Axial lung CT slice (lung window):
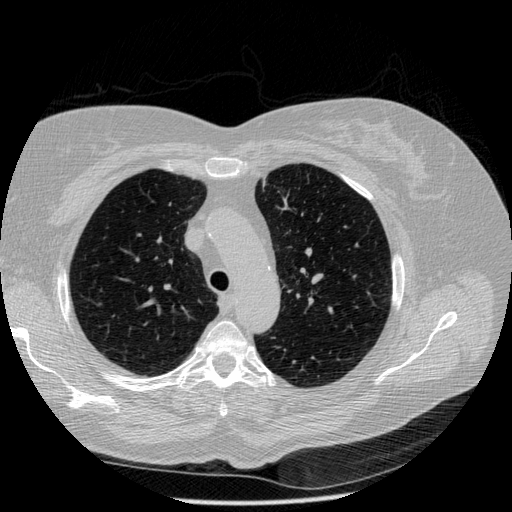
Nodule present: no